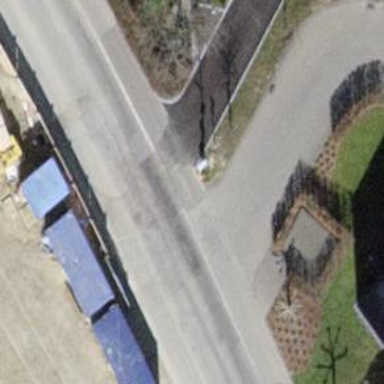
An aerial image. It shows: Sidewalk.